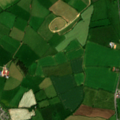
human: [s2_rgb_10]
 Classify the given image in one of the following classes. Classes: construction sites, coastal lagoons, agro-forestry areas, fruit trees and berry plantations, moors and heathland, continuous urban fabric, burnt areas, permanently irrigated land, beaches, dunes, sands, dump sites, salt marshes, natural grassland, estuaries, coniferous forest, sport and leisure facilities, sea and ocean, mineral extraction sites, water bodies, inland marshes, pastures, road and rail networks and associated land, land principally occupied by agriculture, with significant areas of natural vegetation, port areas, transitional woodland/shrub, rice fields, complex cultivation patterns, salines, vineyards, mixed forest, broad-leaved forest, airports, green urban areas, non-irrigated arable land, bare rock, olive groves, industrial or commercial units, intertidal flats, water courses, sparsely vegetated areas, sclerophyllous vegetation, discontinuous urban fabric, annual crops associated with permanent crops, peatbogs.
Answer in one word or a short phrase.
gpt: non-irrigated arable land, pastures